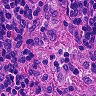
Metastatic tissue present: no